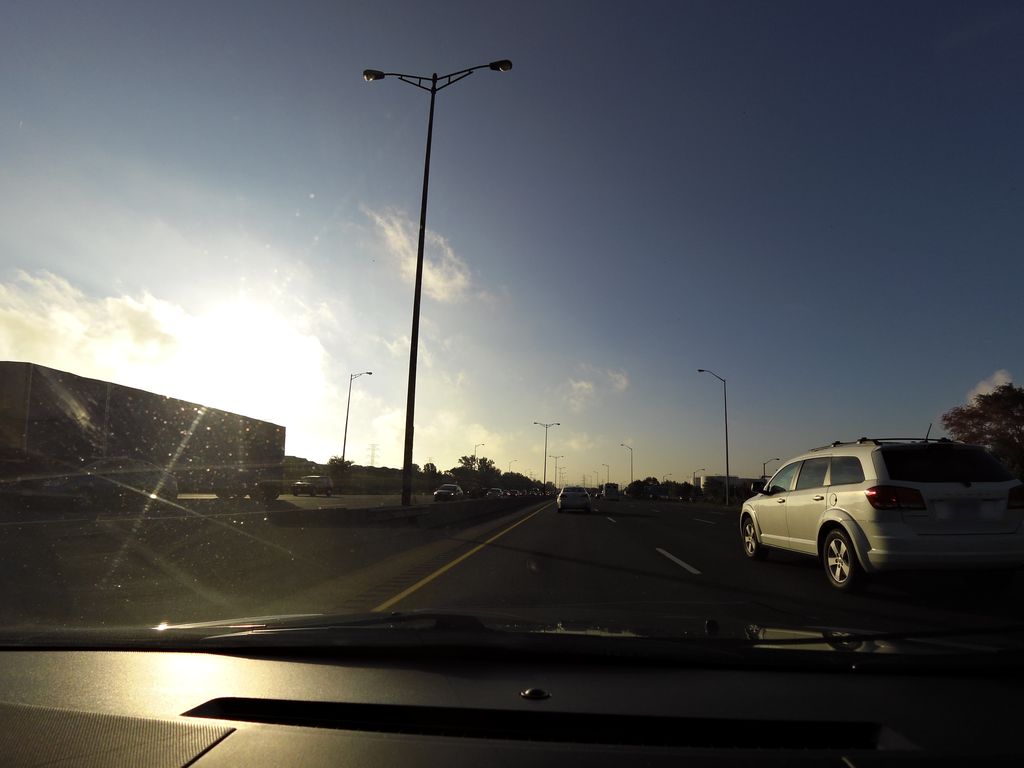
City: hamilton